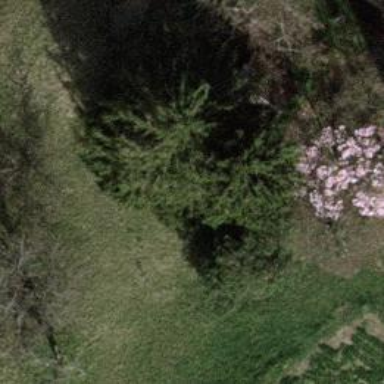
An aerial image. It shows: Evergreen needle-leaved tree.